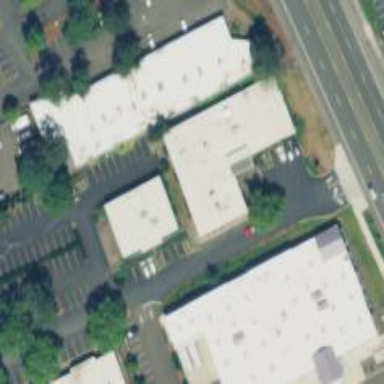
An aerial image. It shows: Building.